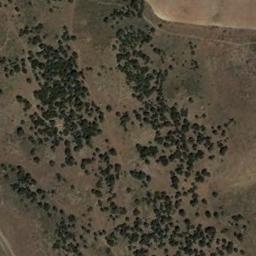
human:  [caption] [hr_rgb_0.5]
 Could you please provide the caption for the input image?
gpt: Chaparral is densely distributed in strips on the sand .

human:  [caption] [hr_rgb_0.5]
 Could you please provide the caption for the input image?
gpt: The chaparral is consist of many green bushes on the desert .

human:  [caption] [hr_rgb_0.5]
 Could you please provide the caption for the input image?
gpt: Some green chaparrals of different sizes grow on the wasteland .

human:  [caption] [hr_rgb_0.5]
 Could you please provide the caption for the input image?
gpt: There are clusters of lush trees in the desert .

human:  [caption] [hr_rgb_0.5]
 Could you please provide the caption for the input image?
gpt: The chaparral is not evenly distributed .